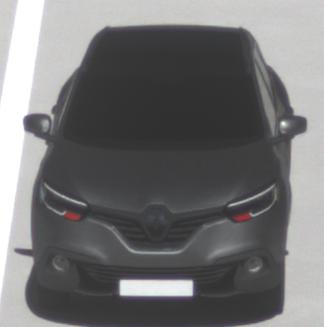
Make: Renault
Model: Kadjar ENERGY TCe 130
Detailed model: Kadjar
Model produced from: 2015/05
Model produced until: 2018/08
Doors: 5
Color: gray
Road condition: dry road
Daytime: midday
Contrast: high contrast